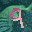
Label: 9